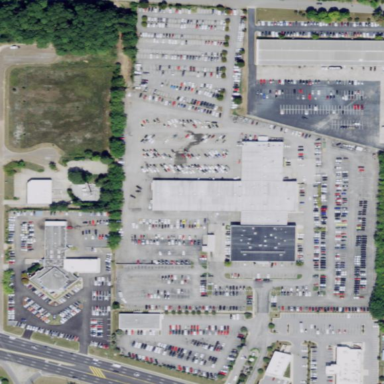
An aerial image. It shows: Car shop.